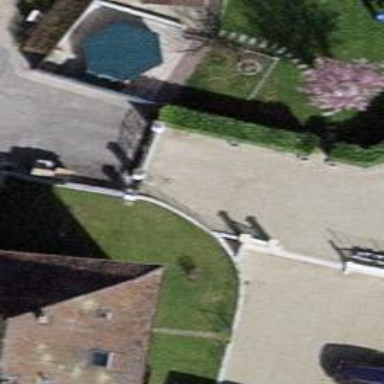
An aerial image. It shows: Gate.